Field crop: maize
Growth stage: 2
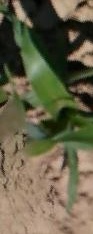
Species: maize